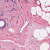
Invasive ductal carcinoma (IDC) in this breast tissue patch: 0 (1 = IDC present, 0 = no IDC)